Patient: sex F, age 43
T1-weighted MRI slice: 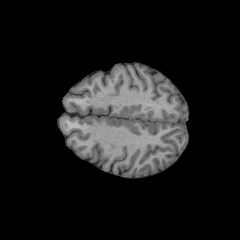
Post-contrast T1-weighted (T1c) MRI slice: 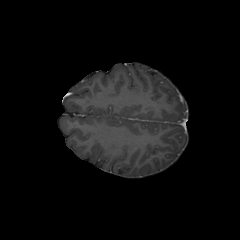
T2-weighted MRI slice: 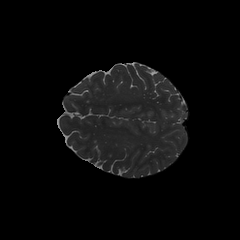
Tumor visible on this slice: no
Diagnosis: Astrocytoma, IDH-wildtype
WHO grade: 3